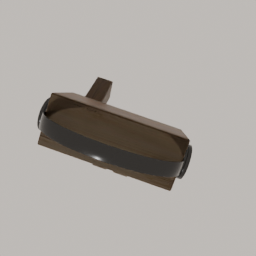
Label: decoration